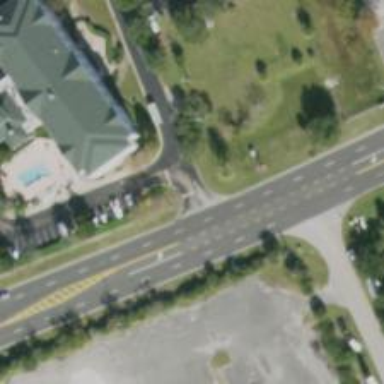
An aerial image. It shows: Road with stop sign.